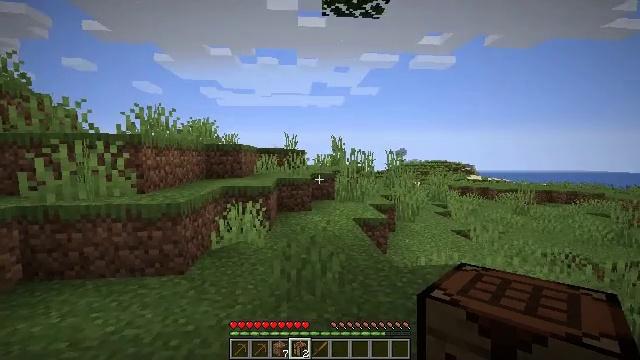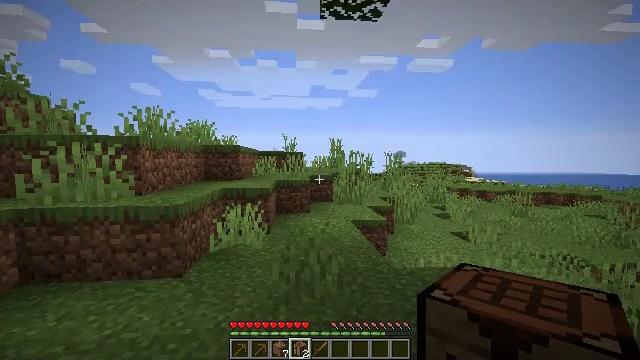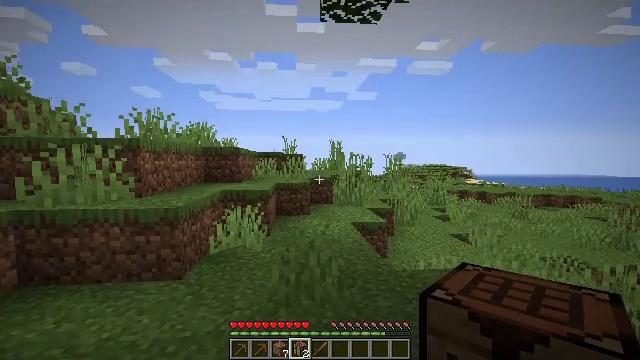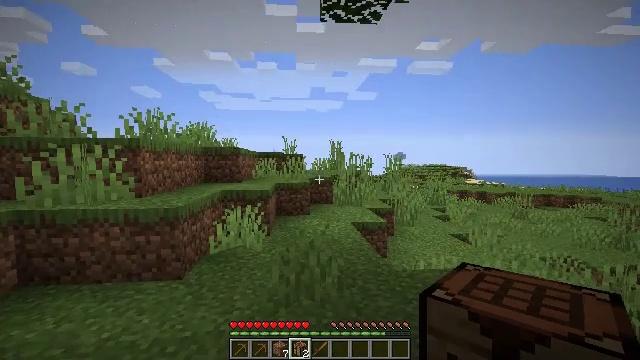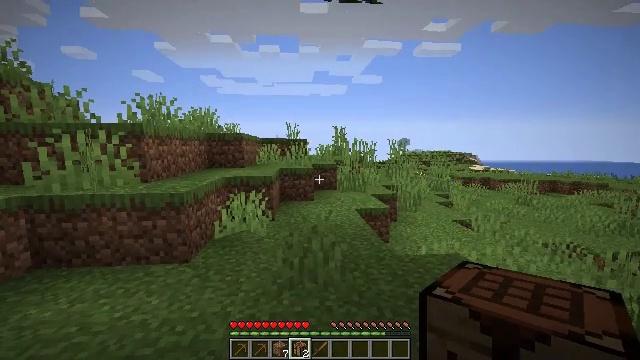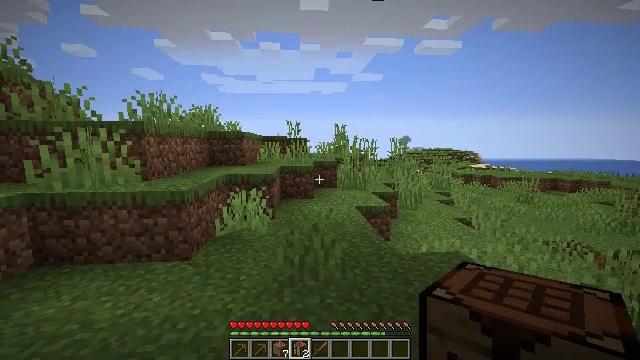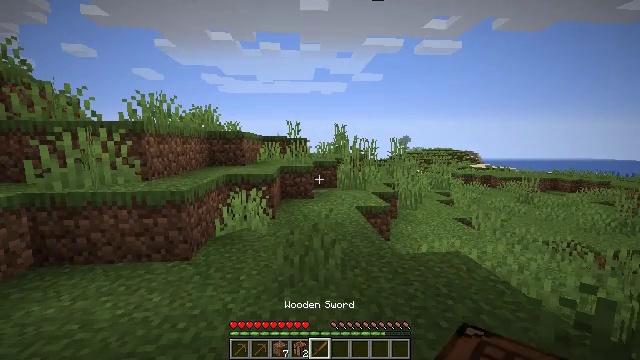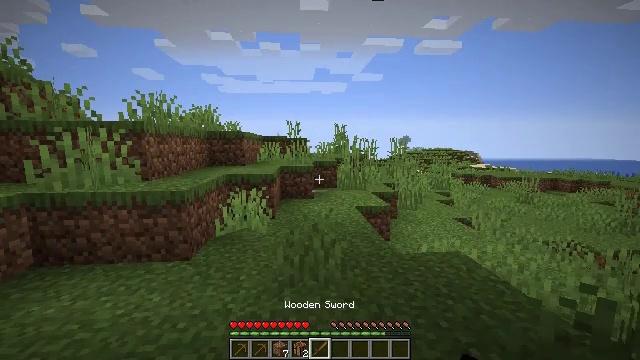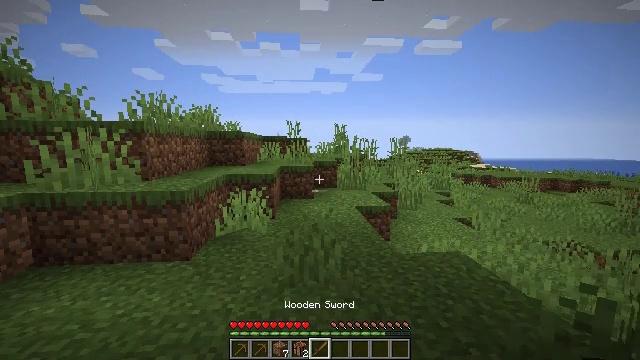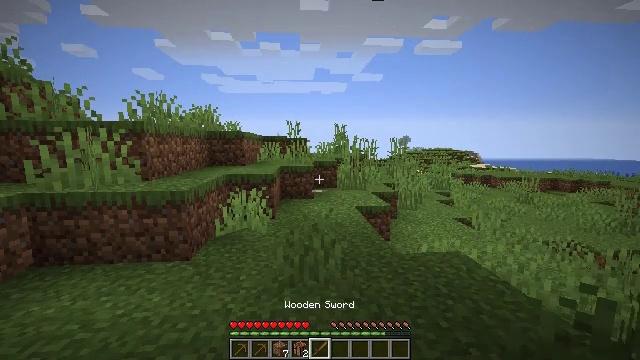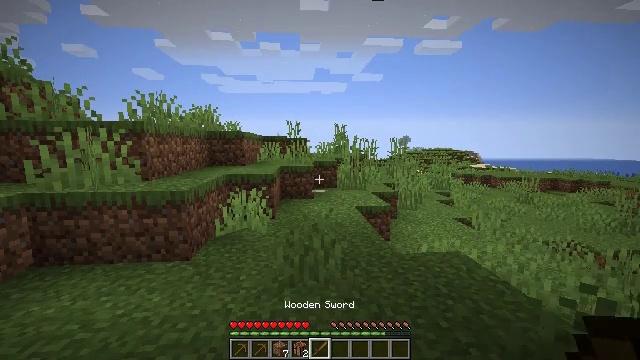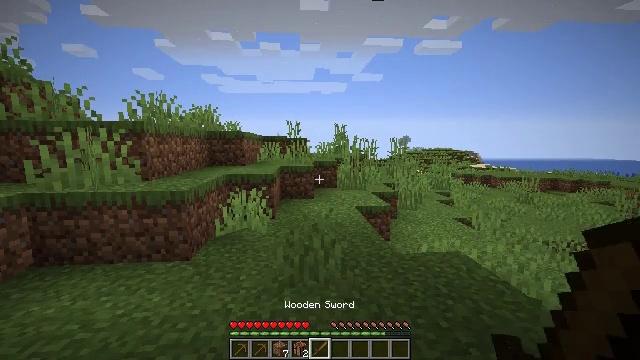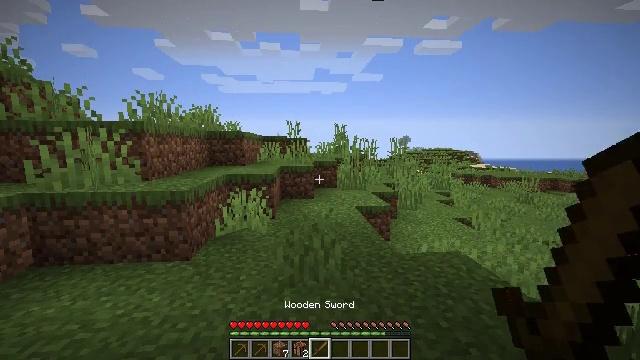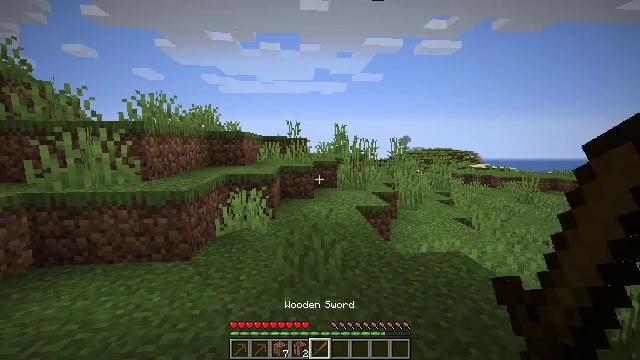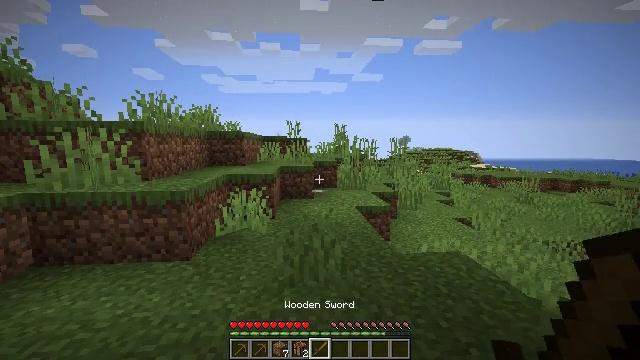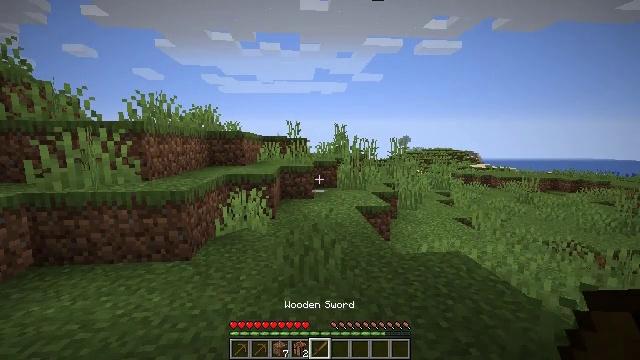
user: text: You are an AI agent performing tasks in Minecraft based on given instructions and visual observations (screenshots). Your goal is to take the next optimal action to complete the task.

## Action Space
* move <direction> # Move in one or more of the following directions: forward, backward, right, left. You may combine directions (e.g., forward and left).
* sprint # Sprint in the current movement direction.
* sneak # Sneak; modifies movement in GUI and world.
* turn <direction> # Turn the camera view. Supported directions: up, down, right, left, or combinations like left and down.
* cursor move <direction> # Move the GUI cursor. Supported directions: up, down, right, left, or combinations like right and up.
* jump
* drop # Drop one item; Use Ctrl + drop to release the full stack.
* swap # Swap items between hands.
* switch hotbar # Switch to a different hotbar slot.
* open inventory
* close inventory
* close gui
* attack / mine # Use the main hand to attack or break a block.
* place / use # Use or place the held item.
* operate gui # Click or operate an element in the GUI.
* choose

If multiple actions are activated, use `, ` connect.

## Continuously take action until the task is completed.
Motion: motion action
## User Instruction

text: Gather oak logs from trees.
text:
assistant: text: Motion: no_op
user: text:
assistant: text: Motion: no_op
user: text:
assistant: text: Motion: no_op
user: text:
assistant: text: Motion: turn down
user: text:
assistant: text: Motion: no_op
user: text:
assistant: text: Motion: no_op
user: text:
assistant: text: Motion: no_op
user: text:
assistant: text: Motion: no_op
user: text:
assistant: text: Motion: no_op
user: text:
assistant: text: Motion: no_op
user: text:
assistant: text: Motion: no_op
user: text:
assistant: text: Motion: no_op
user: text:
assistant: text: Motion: no_op
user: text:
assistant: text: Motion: no_op
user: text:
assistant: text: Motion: no_op
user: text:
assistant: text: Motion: no_op
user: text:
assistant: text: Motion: no_op
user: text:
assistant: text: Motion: no_op
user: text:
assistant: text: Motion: no_op
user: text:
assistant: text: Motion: no_op
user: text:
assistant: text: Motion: no_op
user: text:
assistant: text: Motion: no_op
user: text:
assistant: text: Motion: no_op
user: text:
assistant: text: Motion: no_op
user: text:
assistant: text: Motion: no_op
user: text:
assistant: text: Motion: no_op
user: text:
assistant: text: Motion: no_op
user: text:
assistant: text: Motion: no_op
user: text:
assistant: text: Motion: no_op
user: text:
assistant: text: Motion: no_op